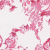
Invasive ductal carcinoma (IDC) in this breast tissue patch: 0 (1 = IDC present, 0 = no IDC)